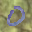
Label: 0